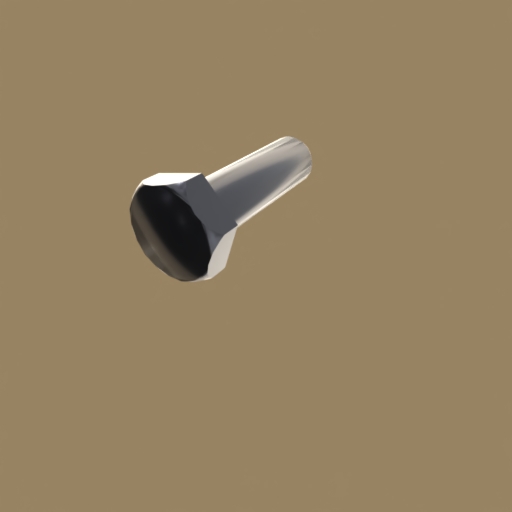
Label: bolt